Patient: sex M, age 56
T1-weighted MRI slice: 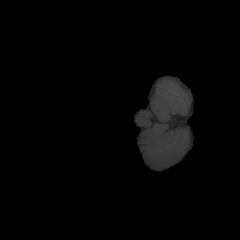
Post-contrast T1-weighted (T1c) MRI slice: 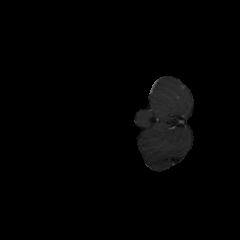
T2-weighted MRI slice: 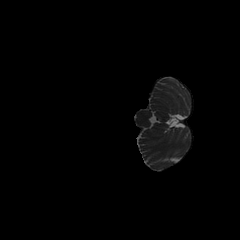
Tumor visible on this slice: no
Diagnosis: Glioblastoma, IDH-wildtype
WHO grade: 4